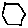
Label: hexagon